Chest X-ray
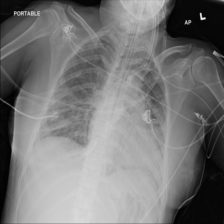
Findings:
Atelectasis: negative
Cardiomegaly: negative
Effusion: negative
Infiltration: negative
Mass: negative
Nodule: negative
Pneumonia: negative
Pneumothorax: negative
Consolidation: negative
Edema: negative
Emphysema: negative
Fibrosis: negative
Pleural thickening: negative
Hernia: negative